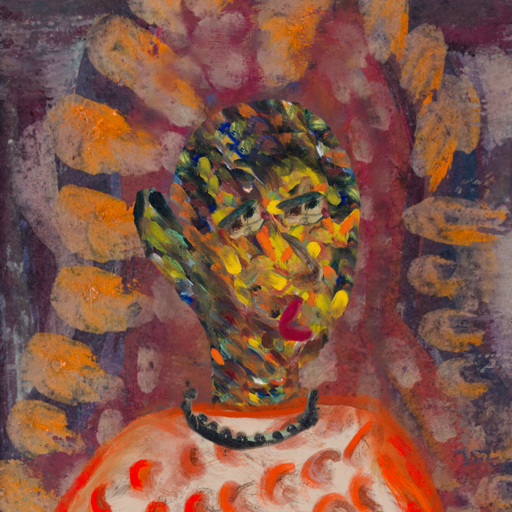
Background: Doll, Head And Neck Side: An_Impression, Face Side: Pipe, Bust: Rupkatha, Hair Side: Blank, Head Accessory: Blank, Second Necklace: Blank, Necklace: Childish, Baby: Blank